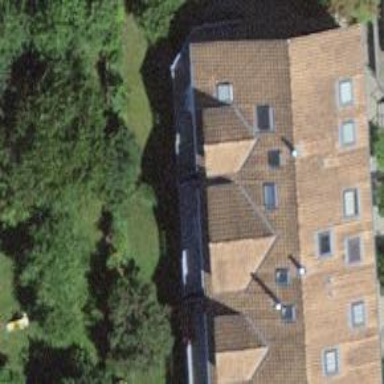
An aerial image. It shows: Terrace building.